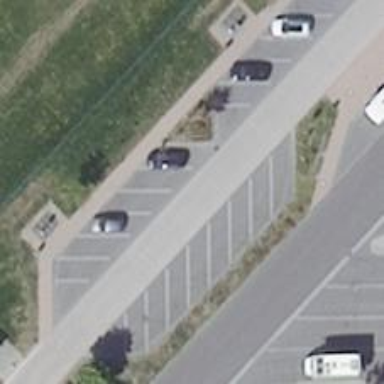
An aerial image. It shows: Street-side parking area.